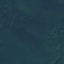
Land use / land cover: Forest